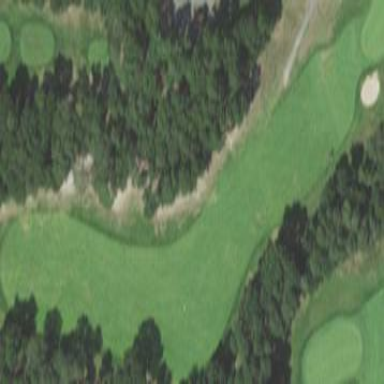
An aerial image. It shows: Golf fairway in the image.